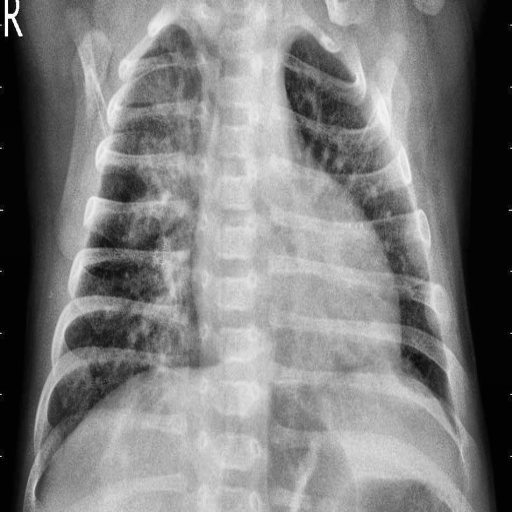
Finding: PNEUMONIA